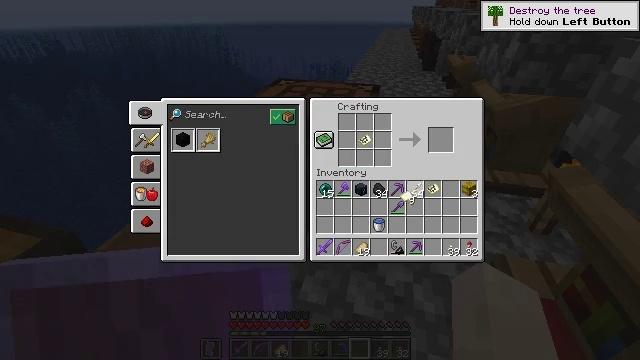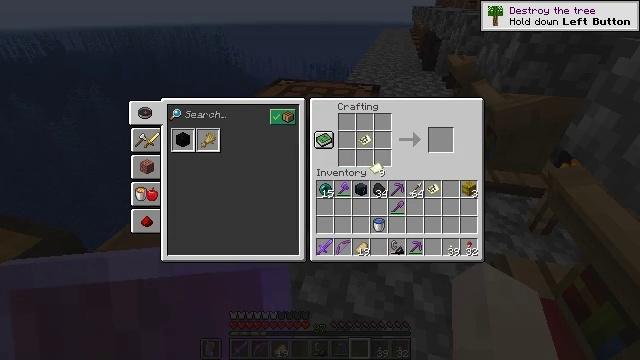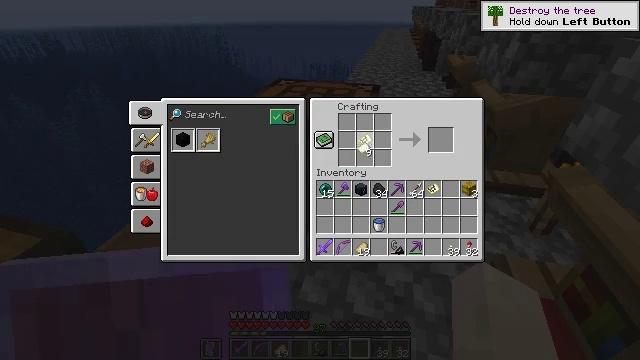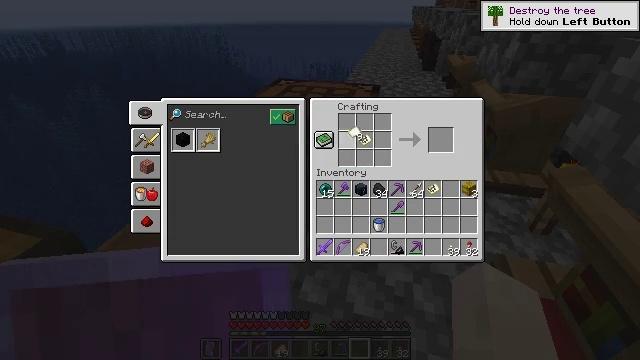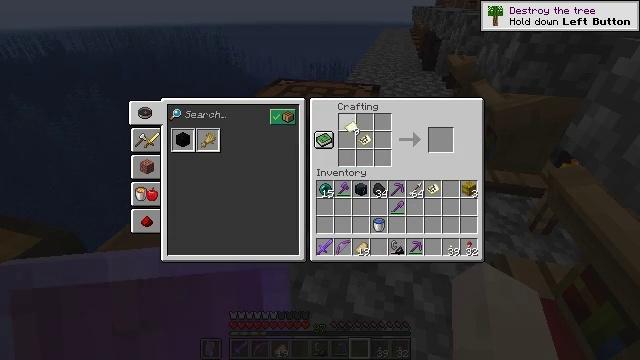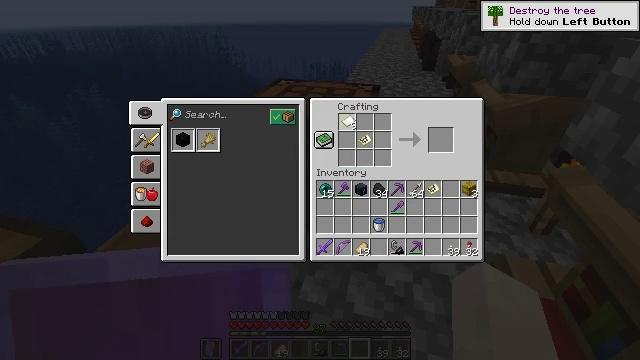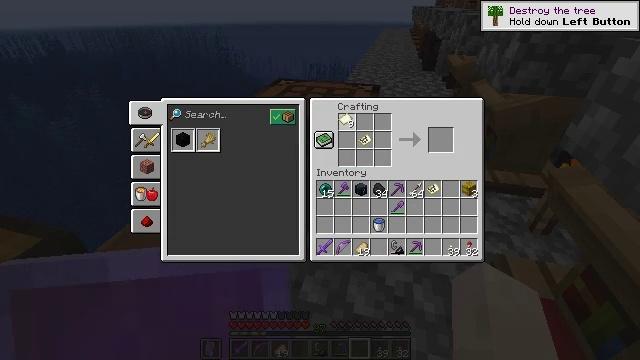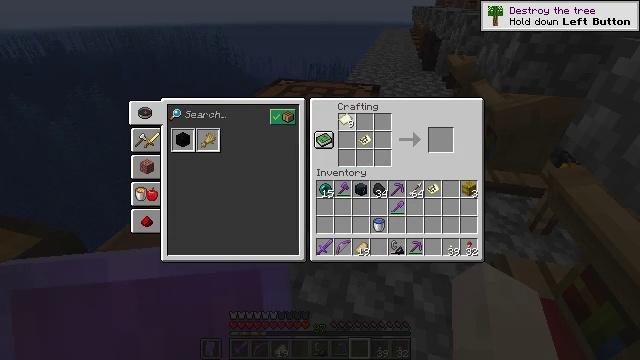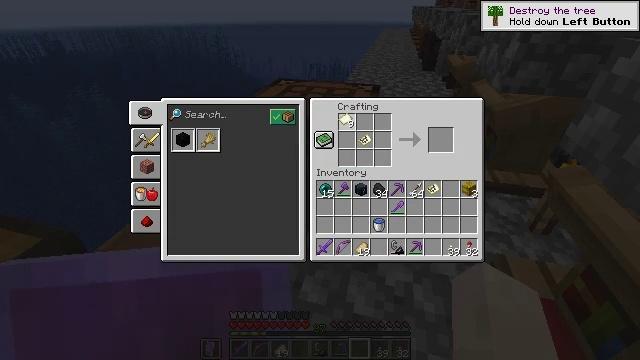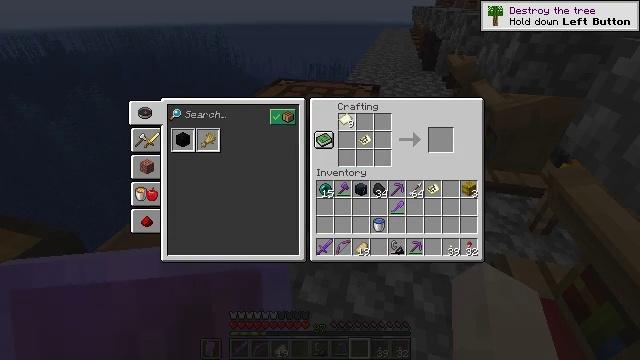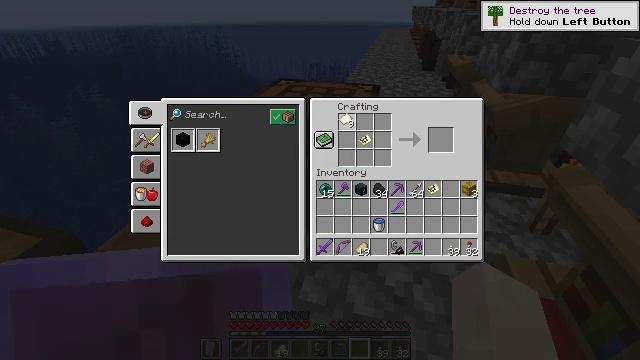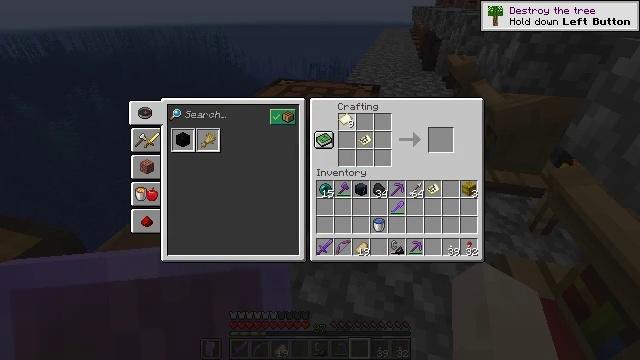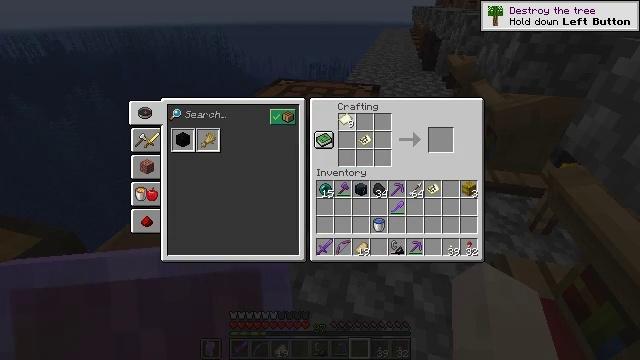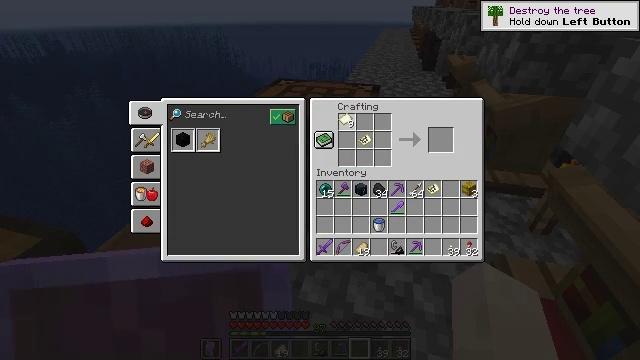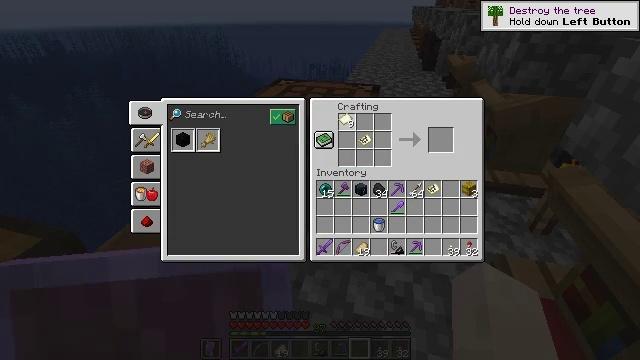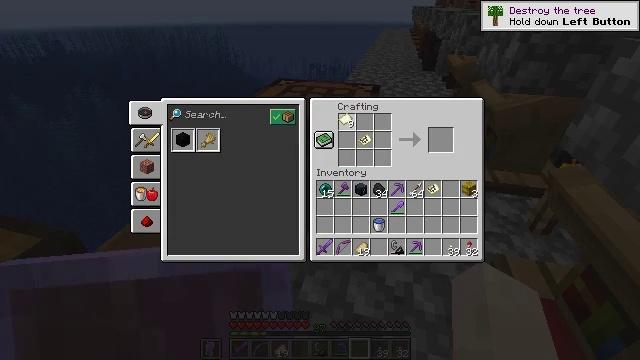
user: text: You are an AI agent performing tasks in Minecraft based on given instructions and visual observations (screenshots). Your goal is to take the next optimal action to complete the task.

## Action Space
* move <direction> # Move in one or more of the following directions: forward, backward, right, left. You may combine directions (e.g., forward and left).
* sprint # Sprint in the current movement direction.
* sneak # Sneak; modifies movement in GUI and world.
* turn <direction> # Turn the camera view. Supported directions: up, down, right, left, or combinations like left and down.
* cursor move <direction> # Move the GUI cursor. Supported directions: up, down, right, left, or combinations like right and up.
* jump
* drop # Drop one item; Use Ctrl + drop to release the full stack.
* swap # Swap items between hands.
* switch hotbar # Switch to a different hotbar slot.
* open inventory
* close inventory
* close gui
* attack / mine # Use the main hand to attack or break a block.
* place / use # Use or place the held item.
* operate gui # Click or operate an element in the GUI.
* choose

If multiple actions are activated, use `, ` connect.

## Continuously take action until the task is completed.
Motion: motion action
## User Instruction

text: Use paper to craft a filled map.
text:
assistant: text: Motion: turn left and up
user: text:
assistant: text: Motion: turn left and up
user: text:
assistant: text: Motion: turn left and up
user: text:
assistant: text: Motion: no_op
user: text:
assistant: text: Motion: no_op
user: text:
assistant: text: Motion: no_op
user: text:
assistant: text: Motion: no_op
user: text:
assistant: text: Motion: no_op
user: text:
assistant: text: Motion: no_op
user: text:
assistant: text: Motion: no_op
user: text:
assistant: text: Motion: no_op
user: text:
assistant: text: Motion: no_op
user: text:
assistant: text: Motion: use / place
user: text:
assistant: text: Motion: use / place
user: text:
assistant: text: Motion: use / place
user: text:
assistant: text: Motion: turn right, use / place
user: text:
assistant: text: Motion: turn right, use / place
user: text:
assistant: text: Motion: turn right, use / place
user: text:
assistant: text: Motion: use / place
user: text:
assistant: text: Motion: use / place
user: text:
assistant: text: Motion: use / place
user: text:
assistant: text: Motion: use / place
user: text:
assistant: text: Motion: use / place
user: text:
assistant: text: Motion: use / place
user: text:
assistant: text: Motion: turn down, use / place
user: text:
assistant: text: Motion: turn down, use / place
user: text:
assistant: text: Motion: use / place
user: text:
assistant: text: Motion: use / place
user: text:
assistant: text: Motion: use / place
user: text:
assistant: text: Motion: use / place